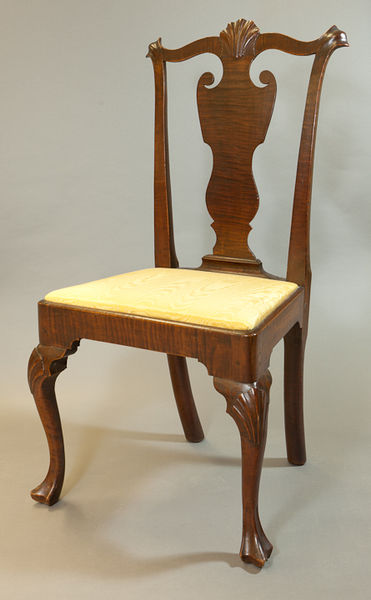
Titel: Sidechair
Standort: Amherst (Massachusetts, USA)
Institution: Mead Art Museum, Amherst College
Schlagwörter: beige, chair, cushion, ornate, pillow, modern, old, seat, sit, yellow, brown, wooden, wood, baroque, feet, scroll, decoration, ornament, shadow, curl, lean, photo, satin, clothes, antique, square, back, bend, legs, cloth, canvas, four, conch, shell, still, photograph, leg, furniture, alone, carved, straight, object, vintage, curved, delicate, grain, scallop, upholstery, polished, crafted, wood chair, gleaming, carpentry, yellow seat, straight back, open back, furnature, chippendale, sheraton, cushian, decore, squre, dark brown